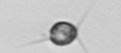
Label: Acanthoica_quattrospina